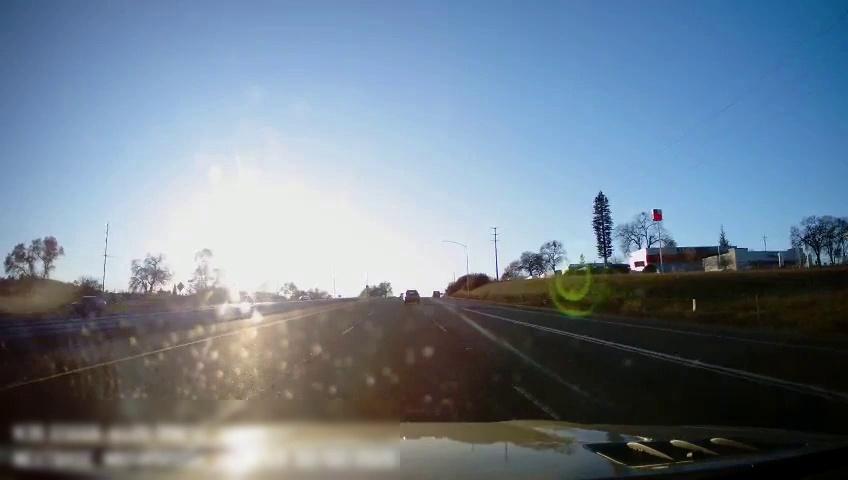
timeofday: Day
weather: Sunny
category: Drivable Space
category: Vehicles | SUV
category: Vehicles | SUV
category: Vehicles | SUV
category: Lanes | Current Lane
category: Lanes | Current Lane
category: Lanes | Alternate Lane
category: Lanes | Alternate Lane
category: Lanes | Alternate Lane
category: Lanes | Alternate Lane